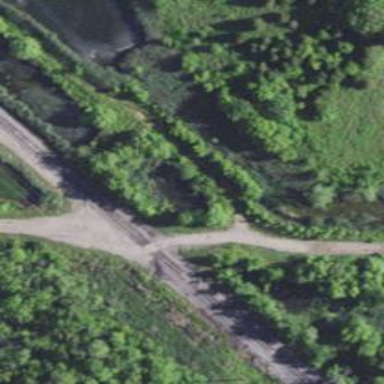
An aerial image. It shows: Railway level crossing.